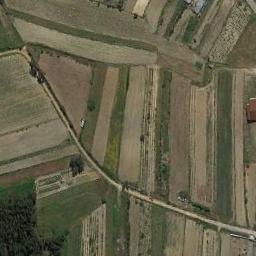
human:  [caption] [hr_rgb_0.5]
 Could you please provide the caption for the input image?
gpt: The bare and green terrace is next to some trees .

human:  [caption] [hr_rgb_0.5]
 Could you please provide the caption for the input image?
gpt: There is a road on the terrace .

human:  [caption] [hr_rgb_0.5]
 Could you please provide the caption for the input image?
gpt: There is a winding narrow road next to a large brown and green mixed terraces .

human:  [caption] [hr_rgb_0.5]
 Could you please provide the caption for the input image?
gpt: Many trees are planted in the terraces which are in the middle of the image .

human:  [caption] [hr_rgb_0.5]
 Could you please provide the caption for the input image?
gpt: There are some yellow terraces and green ones arranged neatly .